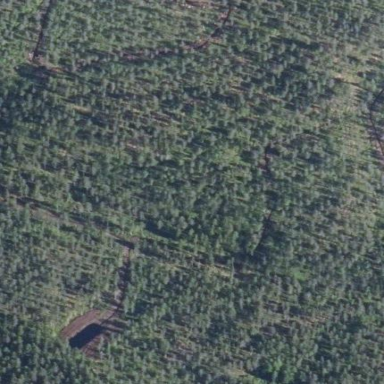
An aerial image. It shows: Needle-leaved woodland.